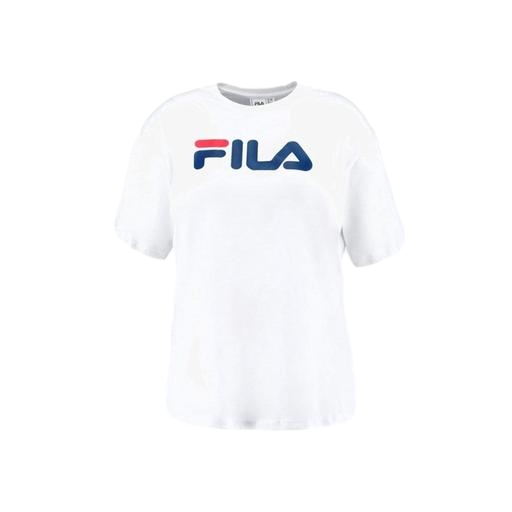
white logo-print t-shirt, white logo graphic tee, white logo print t-shirt, white background